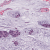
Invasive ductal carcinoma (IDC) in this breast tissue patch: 1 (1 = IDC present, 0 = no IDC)